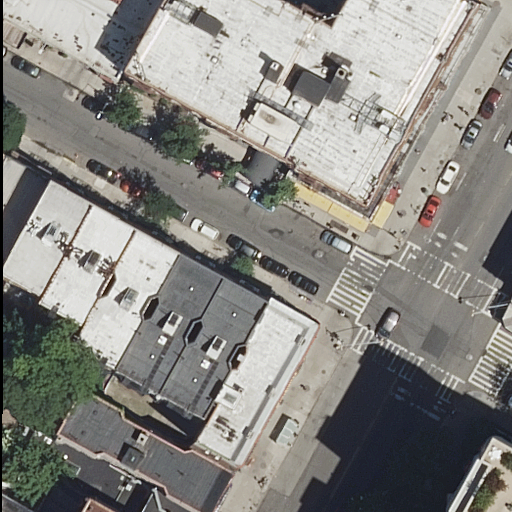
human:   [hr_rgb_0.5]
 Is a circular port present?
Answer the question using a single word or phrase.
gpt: no

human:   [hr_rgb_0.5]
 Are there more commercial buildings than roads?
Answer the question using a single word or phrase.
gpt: no

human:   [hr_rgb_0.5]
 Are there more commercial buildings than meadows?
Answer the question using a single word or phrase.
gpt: yes

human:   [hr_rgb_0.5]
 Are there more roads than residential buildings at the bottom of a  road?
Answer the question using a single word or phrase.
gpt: no

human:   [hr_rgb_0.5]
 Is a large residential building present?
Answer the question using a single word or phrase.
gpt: yes

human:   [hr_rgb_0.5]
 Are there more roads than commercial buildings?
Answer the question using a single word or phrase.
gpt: yes

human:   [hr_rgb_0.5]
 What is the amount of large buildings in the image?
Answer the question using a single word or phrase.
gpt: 1

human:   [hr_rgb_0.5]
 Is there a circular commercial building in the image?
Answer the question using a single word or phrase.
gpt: no

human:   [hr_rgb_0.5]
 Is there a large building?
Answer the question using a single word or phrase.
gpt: yes

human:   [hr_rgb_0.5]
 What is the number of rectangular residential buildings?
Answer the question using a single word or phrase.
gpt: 5

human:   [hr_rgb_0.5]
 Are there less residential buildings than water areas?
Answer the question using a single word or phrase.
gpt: no

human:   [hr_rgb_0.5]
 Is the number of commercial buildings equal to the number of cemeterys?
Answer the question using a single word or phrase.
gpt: no

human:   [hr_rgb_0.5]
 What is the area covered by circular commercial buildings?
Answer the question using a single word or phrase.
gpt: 0m2

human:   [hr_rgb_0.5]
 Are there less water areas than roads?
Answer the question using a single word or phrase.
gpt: yes

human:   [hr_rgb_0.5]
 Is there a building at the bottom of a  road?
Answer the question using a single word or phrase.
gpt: yes

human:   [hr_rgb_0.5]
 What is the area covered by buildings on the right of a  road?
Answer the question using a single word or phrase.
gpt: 88m2

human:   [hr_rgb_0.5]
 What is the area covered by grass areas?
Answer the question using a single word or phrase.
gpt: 0m2

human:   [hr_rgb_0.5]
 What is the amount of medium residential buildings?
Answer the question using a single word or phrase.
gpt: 10

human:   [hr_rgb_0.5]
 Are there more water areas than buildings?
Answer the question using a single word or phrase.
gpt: no

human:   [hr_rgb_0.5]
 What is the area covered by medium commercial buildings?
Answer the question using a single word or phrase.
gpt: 0m2

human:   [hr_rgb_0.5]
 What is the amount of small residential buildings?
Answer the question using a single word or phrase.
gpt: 2

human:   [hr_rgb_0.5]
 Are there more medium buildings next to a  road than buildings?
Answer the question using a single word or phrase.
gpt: no

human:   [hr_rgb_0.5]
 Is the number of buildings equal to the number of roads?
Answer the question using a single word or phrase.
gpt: no

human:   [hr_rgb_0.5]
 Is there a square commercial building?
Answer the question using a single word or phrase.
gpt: no

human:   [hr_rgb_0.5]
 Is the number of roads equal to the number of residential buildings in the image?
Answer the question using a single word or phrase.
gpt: no

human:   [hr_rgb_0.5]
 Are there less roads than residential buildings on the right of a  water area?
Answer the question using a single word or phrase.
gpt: no

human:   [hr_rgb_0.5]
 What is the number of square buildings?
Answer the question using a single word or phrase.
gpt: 0

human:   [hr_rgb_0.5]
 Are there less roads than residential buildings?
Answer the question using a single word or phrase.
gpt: yes

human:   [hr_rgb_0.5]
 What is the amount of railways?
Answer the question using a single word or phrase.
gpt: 0

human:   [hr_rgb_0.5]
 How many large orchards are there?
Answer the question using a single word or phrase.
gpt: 0

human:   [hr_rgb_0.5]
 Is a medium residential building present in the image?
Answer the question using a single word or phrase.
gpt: yes

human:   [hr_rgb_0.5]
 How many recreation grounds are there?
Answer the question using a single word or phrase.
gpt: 0

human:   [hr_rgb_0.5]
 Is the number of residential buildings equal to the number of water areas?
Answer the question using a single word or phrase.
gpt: no

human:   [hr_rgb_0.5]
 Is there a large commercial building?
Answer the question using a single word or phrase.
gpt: no

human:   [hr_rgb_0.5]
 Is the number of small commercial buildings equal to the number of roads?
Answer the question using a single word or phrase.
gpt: no

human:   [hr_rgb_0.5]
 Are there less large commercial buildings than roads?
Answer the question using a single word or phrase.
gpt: yes